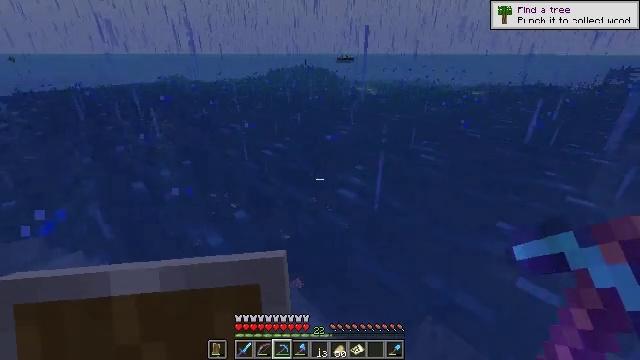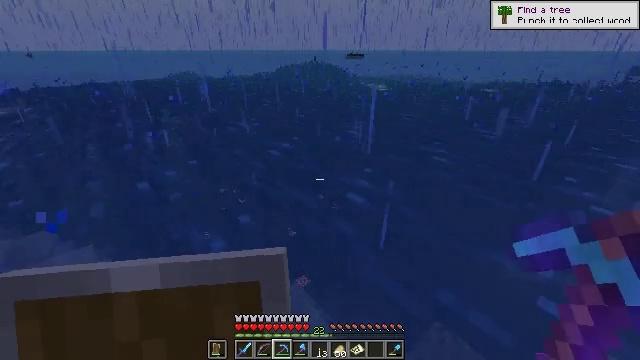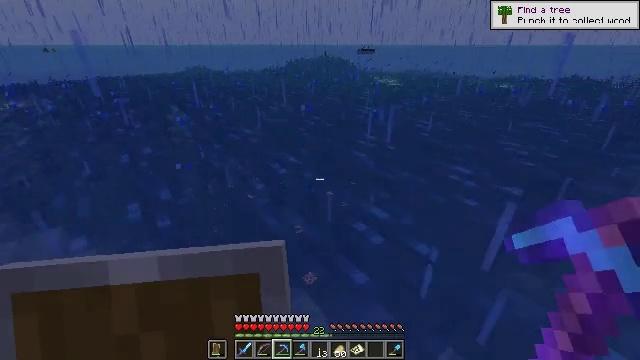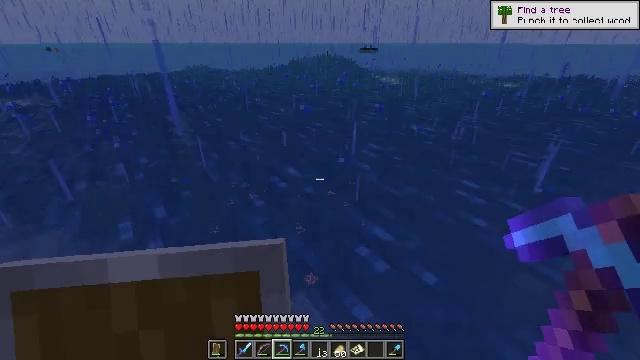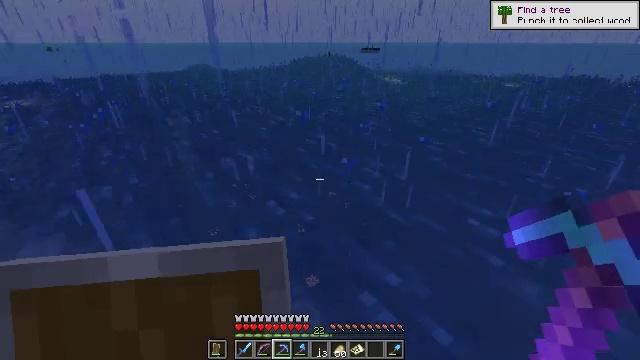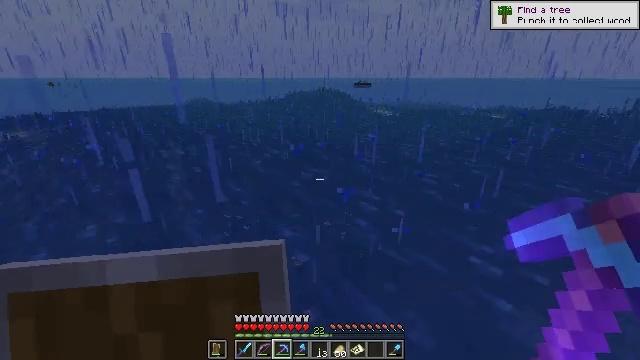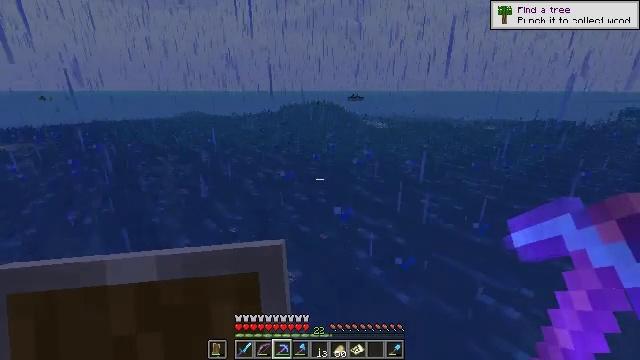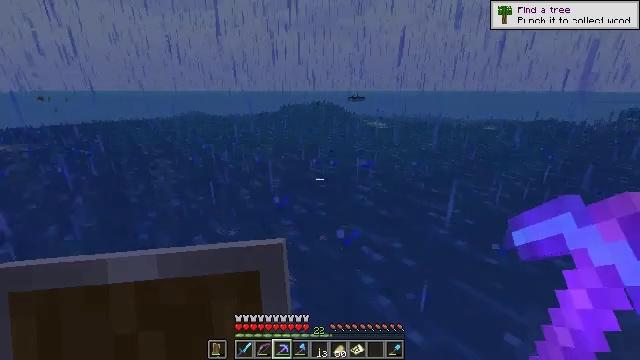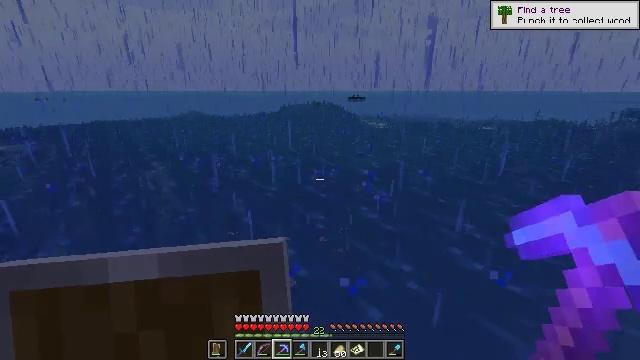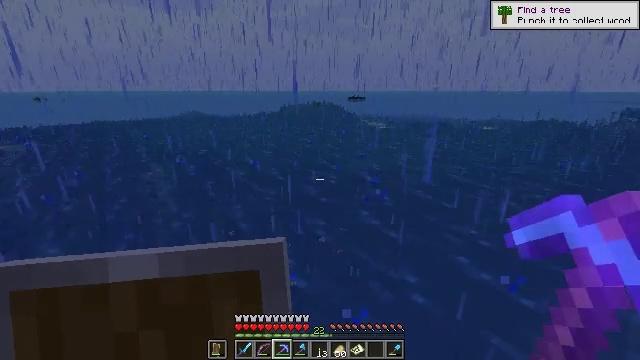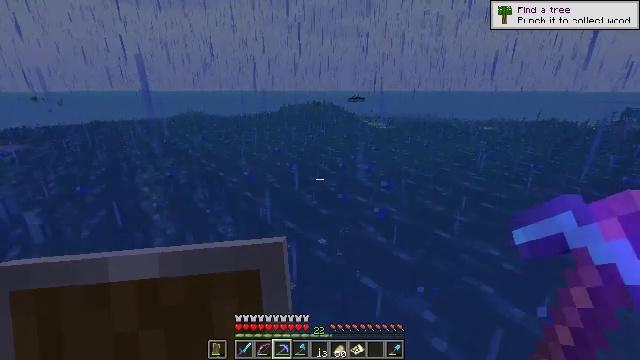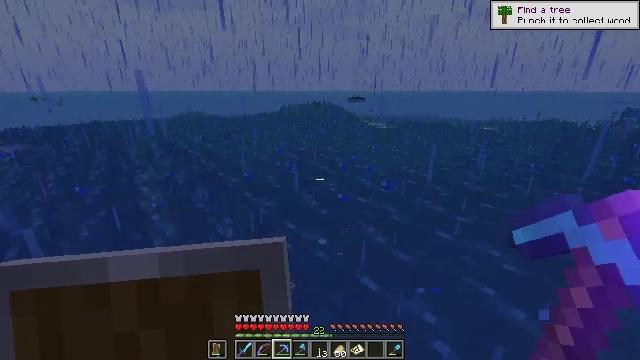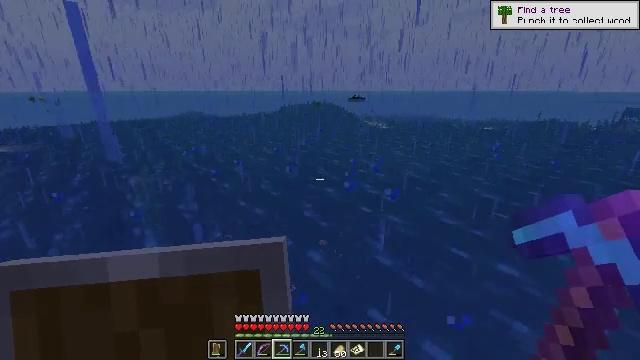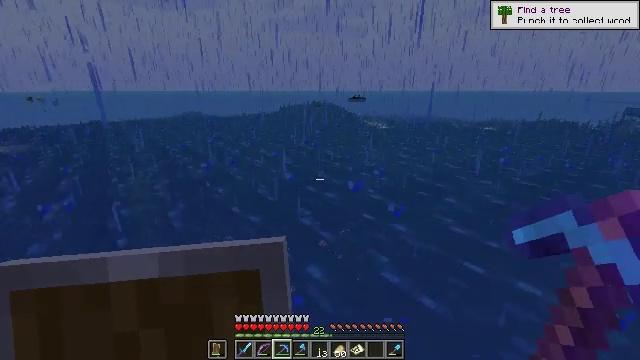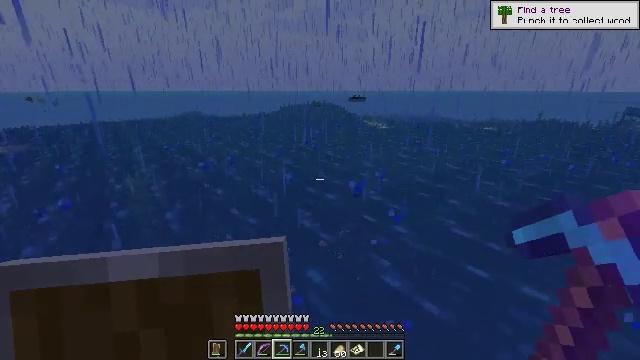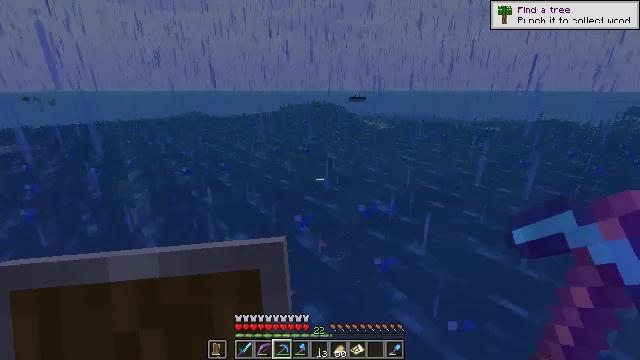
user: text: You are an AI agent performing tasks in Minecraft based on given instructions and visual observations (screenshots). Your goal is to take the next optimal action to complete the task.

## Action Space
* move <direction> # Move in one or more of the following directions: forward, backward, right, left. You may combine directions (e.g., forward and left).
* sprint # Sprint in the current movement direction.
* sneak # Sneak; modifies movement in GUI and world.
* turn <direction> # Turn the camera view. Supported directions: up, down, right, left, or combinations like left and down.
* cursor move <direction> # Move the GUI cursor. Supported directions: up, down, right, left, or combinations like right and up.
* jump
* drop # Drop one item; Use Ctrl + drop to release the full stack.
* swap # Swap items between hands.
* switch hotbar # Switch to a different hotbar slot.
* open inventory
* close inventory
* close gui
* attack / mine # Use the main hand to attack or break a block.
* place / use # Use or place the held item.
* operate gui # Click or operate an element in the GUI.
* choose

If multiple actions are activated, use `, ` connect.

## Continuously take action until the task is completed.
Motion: motion action
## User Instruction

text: Retrieve the valuable gold block.
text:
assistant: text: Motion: move forward, turn left, jump
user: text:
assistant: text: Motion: move forward, turn left and down, jump
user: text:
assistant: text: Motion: move forward, jump
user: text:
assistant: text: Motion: move forward
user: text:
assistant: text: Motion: move forward, turn right and up
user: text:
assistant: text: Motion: move forward, turn right and up
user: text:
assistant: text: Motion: move forward
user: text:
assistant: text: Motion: move forward
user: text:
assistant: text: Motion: move forward
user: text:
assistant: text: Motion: move forward
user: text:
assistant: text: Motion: move forward
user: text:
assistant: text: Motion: move forward
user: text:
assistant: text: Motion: move forward
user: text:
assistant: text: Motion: move forward
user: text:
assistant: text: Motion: move forward
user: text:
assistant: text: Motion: move forward
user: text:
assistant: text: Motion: move forward
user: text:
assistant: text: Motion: move forward, sneak
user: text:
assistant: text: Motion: move forward, sneak
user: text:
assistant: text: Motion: move forward, sneak
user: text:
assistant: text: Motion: move forward, sneak, turn right
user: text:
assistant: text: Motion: move forward, sneak, turn right
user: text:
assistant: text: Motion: move forward, sneak, turn right
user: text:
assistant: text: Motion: move forward, turn right and up
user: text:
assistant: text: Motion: move forward, turn up
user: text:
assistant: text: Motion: move forward
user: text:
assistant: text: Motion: move forward
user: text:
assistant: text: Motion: move forward
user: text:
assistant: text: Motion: move forward, turn left and down
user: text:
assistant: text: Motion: move forward, sneak, turn left and down